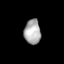
Tissue: lung
Cell type: Endothelial cells
Senescence score: 0.5539
Nuclear area (px): 399
Mean DAPI intensity: 172.098